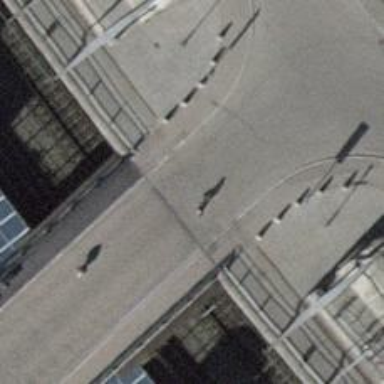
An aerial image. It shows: Bridge over living street with asphalt surface. Both sides of the street have sidewalks.